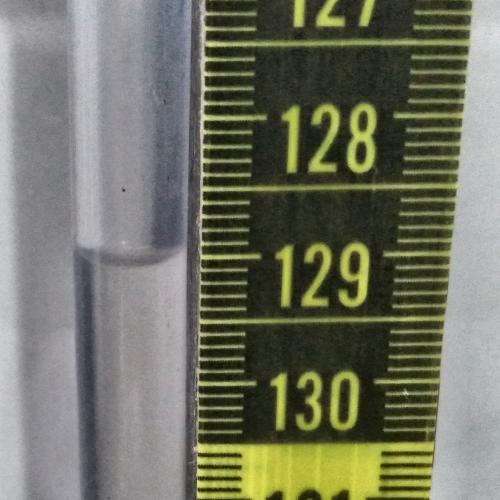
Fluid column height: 129.0 cm